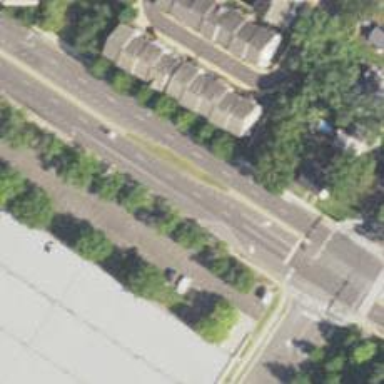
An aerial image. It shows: Secondary road with asphalt surface.